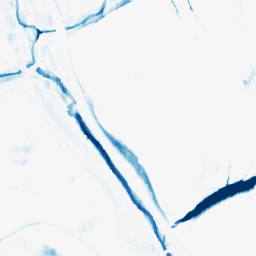
Category: morphological
Decomposition family: morphological_rect
Decomposition parameters: operation: closing
width: 5
height: 20
Upsampling method: bspline
Upsampling parameters: scale: 8
Upsampling scale: 8